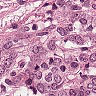
Metastatic tissue present: yes